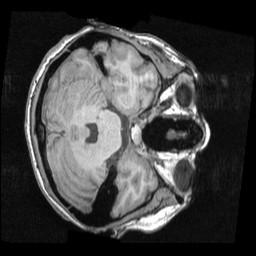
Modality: T1w
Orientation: axial
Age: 30
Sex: female
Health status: healthy